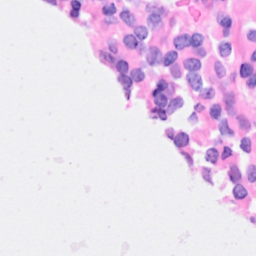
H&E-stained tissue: Breast